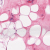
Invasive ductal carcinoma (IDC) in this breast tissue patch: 0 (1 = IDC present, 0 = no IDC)